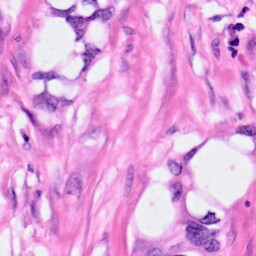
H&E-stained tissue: Pancreatic